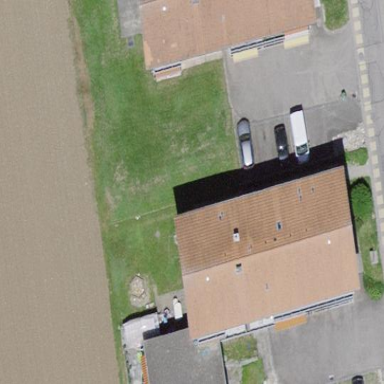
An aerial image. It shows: Residential building.